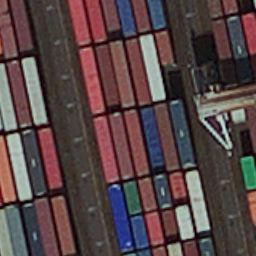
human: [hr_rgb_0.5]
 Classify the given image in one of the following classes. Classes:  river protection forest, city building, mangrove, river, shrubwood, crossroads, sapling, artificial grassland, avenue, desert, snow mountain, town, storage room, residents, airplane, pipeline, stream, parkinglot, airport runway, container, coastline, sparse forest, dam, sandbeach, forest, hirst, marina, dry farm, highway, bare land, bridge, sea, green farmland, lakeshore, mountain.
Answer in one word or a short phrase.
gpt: container